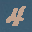
Label: 4